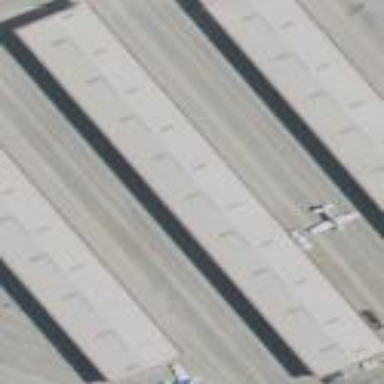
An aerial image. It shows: Hangar located at airport.